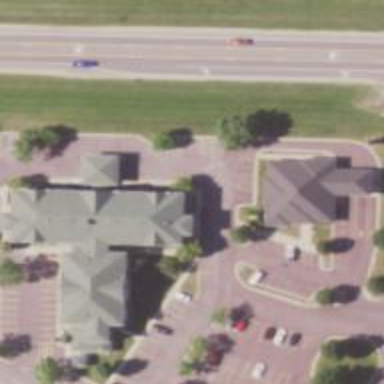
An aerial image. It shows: Retail building next to hotel.